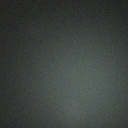
Screen state: off